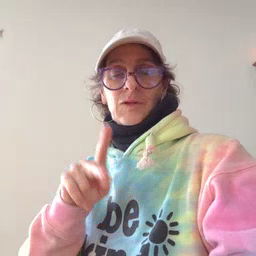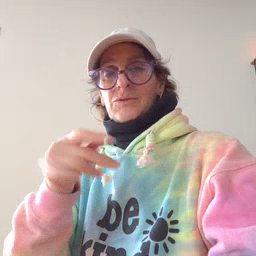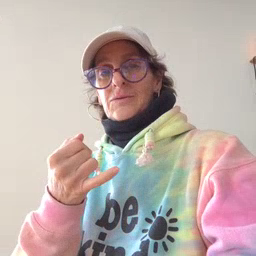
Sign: pajamas